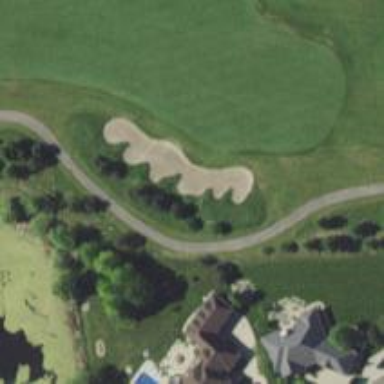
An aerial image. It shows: Service road designated as golf cart path.